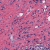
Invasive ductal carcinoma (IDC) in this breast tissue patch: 1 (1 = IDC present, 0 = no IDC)